三年级 · 算术
星期天李阳打球, 从

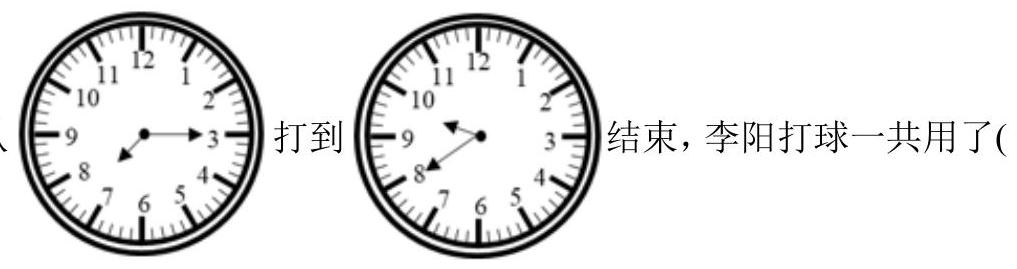
答案: 2 小时 25 分钟

【分析】先读出两个钟表表示的时间，再用打球结束时刻减去打球开始时刻，求出打球所用时间。

【详解】 9 时 40 分 -7 时 15 分 $=2$ 小时 25 分钟

一共用了 2 小时 25 分钟。

【点睛】此题考查了经过时间的计算, 关键是熟记经过时间的计算公式。